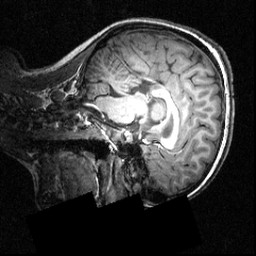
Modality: T1w
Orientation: sagittal
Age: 18
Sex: female
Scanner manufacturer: siemens
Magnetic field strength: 3.951 T
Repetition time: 1.5 s
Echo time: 0.00335 s